Question: Can anyone please explain how to re-use a tableview controller with different information for each button selected, see picture.

Basically what I would like is for a user to tap the select button which presents the appropriate table view populated with the data, choose an item then return back to the Symbol Browser and also have that "Select" button change to the users selection from the table view.
Each "Select" button will need to have different information in the tableview.
Can anybody provide me with links on this? Sorry I am still grasping objective-c.
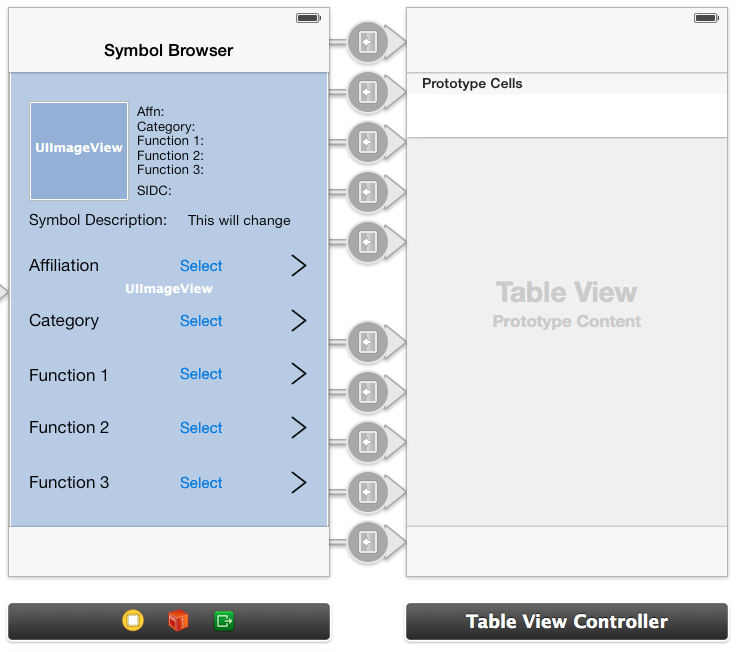
Answer: You can declare a property in tableviewcontroller.h
'''
@property(nonatomic,assign) int viewLoadfor
'''
initialise this property when you navigate to tableviewcontroller
and check the value of viewLoadfor in tableviewcontroller and load tableview according to that
eg.
'''
if(viewloadfor == 1){
tableviewarray = @[@"hello",@"hello1"];
}
else if(viewloadfor == 2){
tableviewarray = @[@"bye",@"bye1"];
}
'''